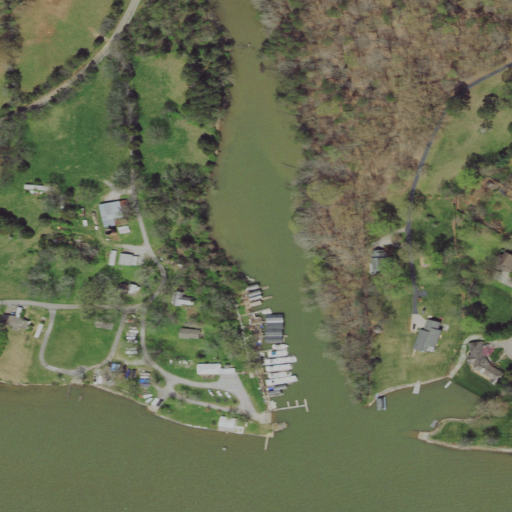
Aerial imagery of valley in Tennessee named Badgett Hollow containing open water, open development, deciduous forest, low intensity development, mixed forest, evergreen forest, grassland, pasture, medium intensity development, and high intensity development